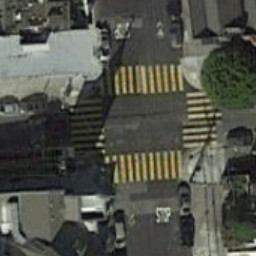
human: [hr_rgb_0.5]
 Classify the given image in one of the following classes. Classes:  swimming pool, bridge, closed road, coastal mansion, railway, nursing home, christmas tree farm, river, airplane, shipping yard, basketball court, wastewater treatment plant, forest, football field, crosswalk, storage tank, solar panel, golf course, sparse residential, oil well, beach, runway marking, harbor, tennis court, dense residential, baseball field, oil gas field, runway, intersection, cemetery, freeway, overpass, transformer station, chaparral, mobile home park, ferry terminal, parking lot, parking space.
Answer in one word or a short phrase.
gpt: crosswalk